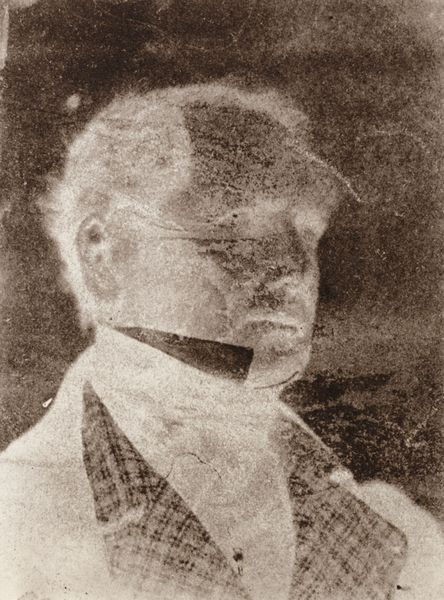
Titel: Vergrößerung
Künstler: William Henry Fox Talbot
Schlagwörter: dunkel, kopf, mann, schatten, weiß, braun, glas, grau, haar, hintergrund, kariert, licht, mund, nase, ohr, profil, schwarz, stirn, karo, karriert, alt, anzug, bart, hemd, jacke, augen, falten, gesicht, kragen, tod, bildnis, hals, herr, portrait, porträt, auge, haare, mantel, knopf, lippen, ohren, wangen, alter mann, weis, steif, büste, platte, transparent, transparenz, revers, sakko, weste, geschlossen, striche, unscharf, foto, fotografie, photographie, karos, belichtung, alter, technik, augen zu, druck, schwarz-weiß, halbglatze, zwicker, fleck, photo, flecken, negativ, halbprofil, aufschläge, gruselig, fotographie, geist, augen geschlossen, glasbild, verkratzt, aufschl#ge